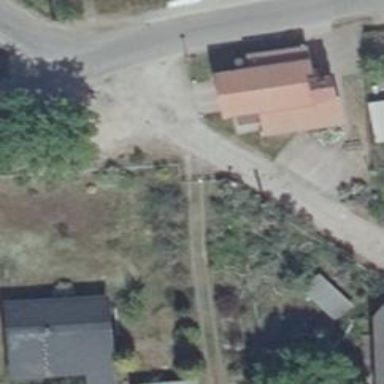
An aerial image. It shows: Asphalt road in residential area.